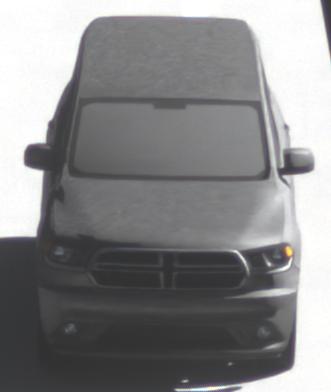
Make: Dodge
Model: Durango
Detailed model: Gen. 3
Model produced from: 2010
Doors: 5
Color: gray
Road condition: dry road
Daytime: morning or afternoon
Contrast: medium contrast